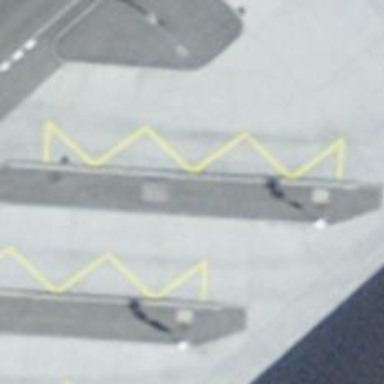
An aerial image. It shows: Bus stop with platform for public transport.